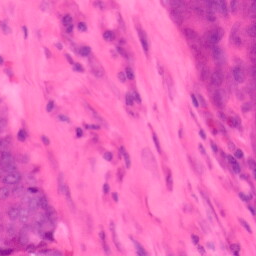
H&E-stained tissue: Colon